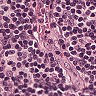
Metastatic tissue present: no